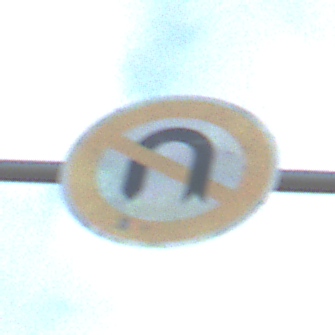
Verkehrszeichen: VerbotWenden
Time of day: SunriseSunset
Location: Outdoor (RoadRail)
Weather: PartlyCloudy
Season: NotSpecified
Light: Natural